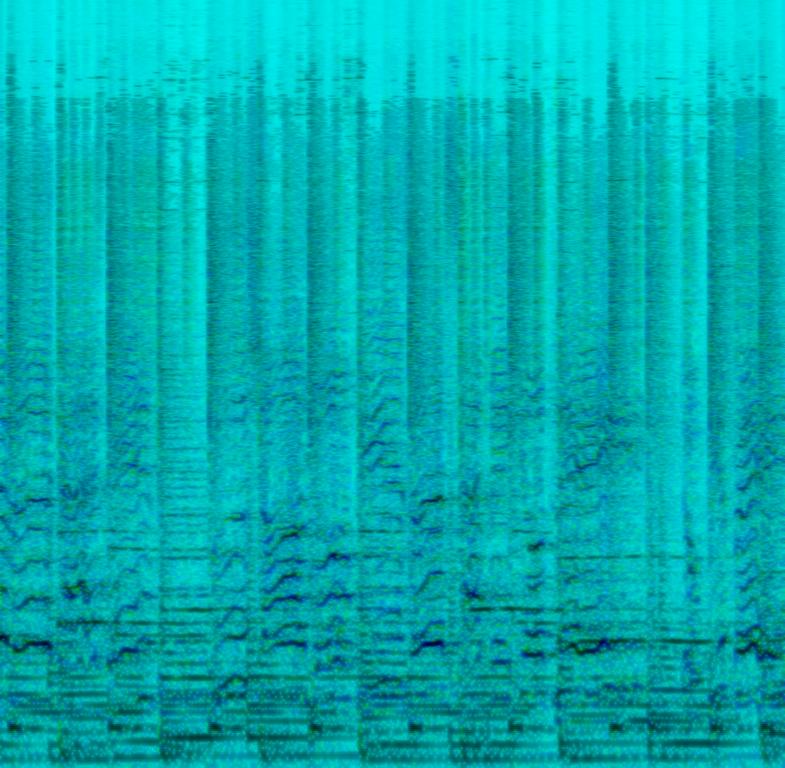
This disco song features a male voice singing the main melody. Another voice sings in harmony with the main voice. This is accompanied by programmed percussion playing a simple melody. There is a distinctive hi-hat ring at alternate strokes giving this a unique sound. The bass plays a groovy bassline using the root notes of the chords. A synth plays chords in the background. This song is at a moderate tempo. This song can be played in a club.